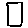
Label: square